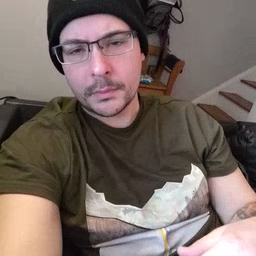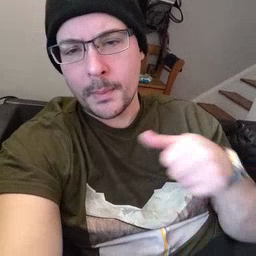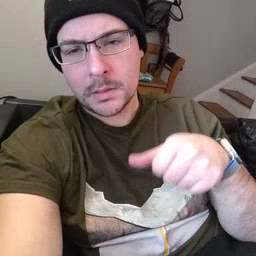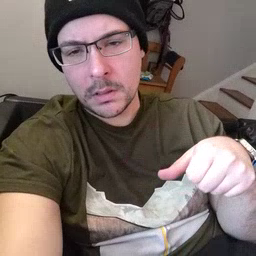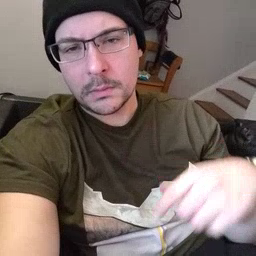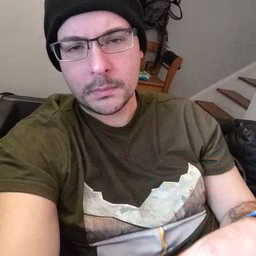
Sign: puzzle